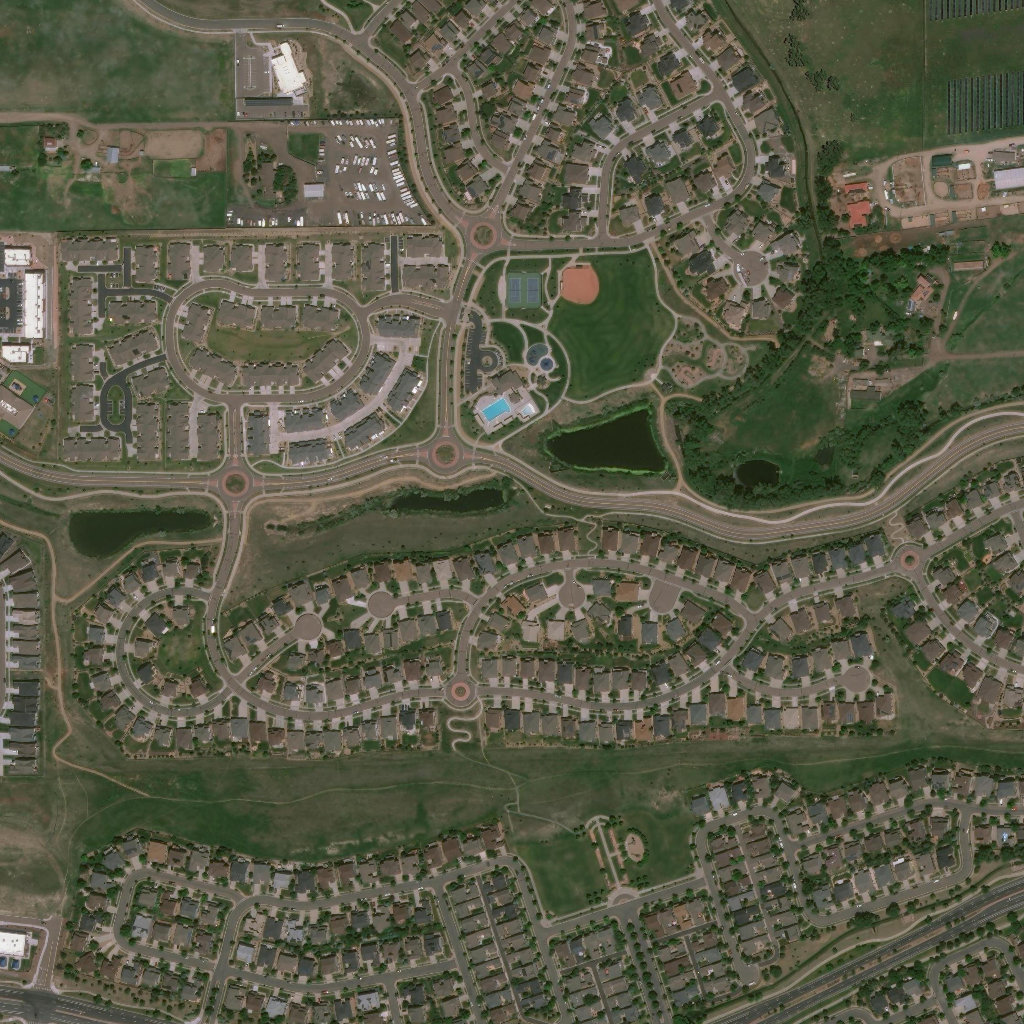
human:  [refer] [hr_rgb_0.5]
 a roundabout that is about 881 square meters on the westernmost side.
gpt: <box>[[20, 45, 25, 49, 0]]</box>

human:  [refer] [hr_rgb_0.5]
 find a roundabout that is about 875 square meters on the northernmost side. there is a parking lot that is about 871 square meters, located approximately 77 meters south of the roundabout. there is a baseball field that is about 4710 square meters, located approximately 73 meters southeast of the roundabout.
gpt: <box>[[44, 20, 49, 25, 0]]</box>